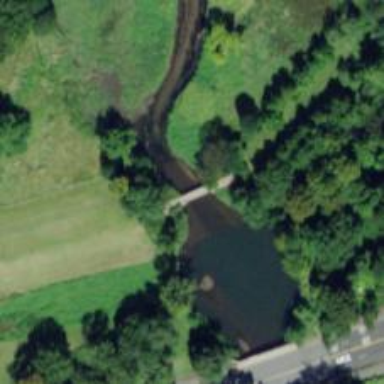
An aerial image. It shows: Weir in waterway.